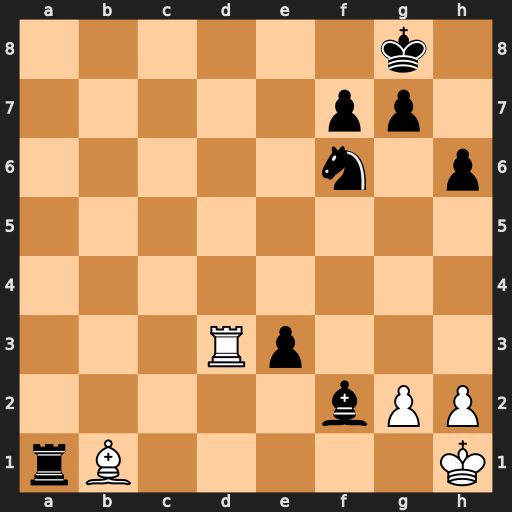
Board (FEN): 6k1/5pp1/5n1p/8/8/3Rp3/5bPP/rB5K
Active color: w
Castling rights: -
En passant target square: -
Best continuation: Rd8+ Ne8 Rxe8#